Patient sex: M
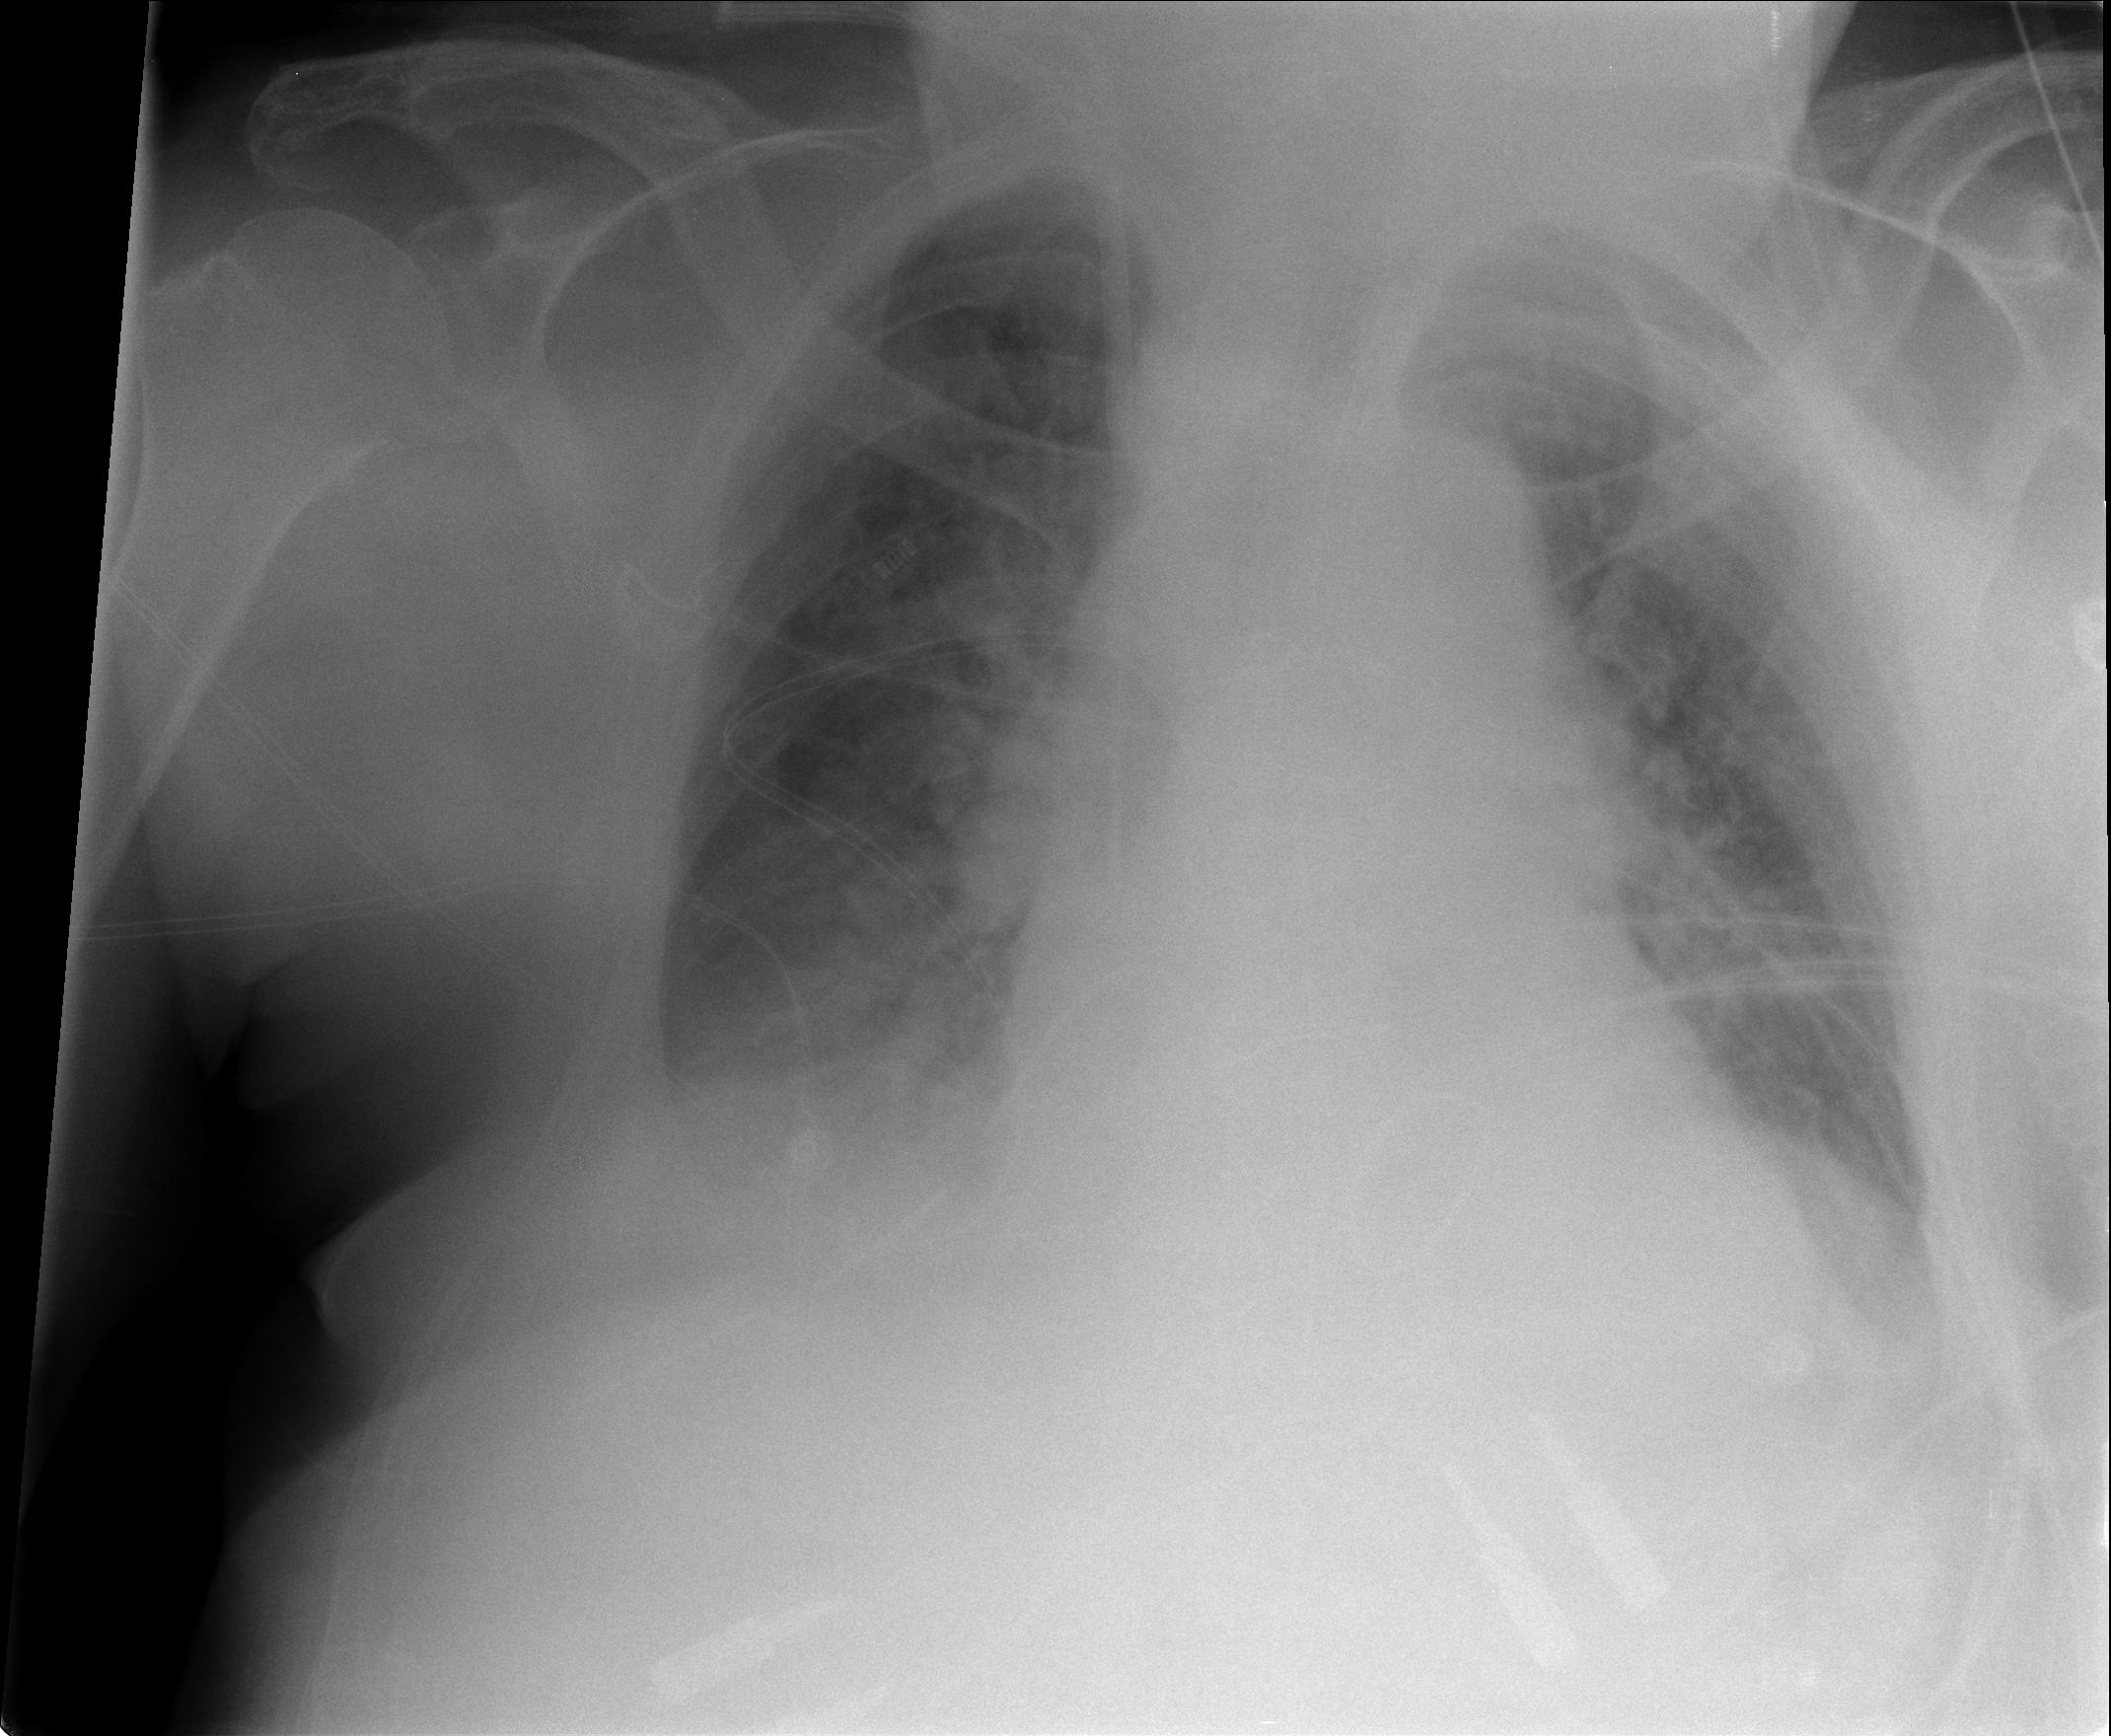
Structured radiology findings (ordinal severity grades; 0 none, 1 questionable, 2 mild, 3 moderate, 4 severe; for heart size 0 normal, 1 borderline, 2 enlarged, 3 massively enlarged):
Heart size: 2
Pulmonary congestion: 2
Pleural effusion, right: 2
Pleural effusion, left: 1
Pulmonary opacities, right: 2
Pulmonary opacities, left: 1
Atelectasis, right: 2
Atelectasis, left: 2